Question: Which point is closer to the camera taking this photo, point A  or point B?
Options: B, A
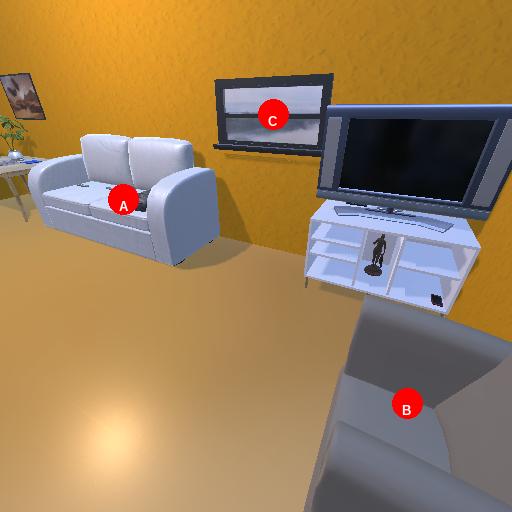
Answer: B